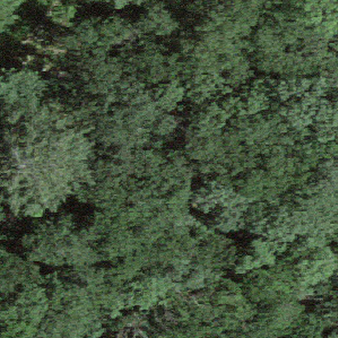
Label: other